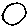
Label: circle